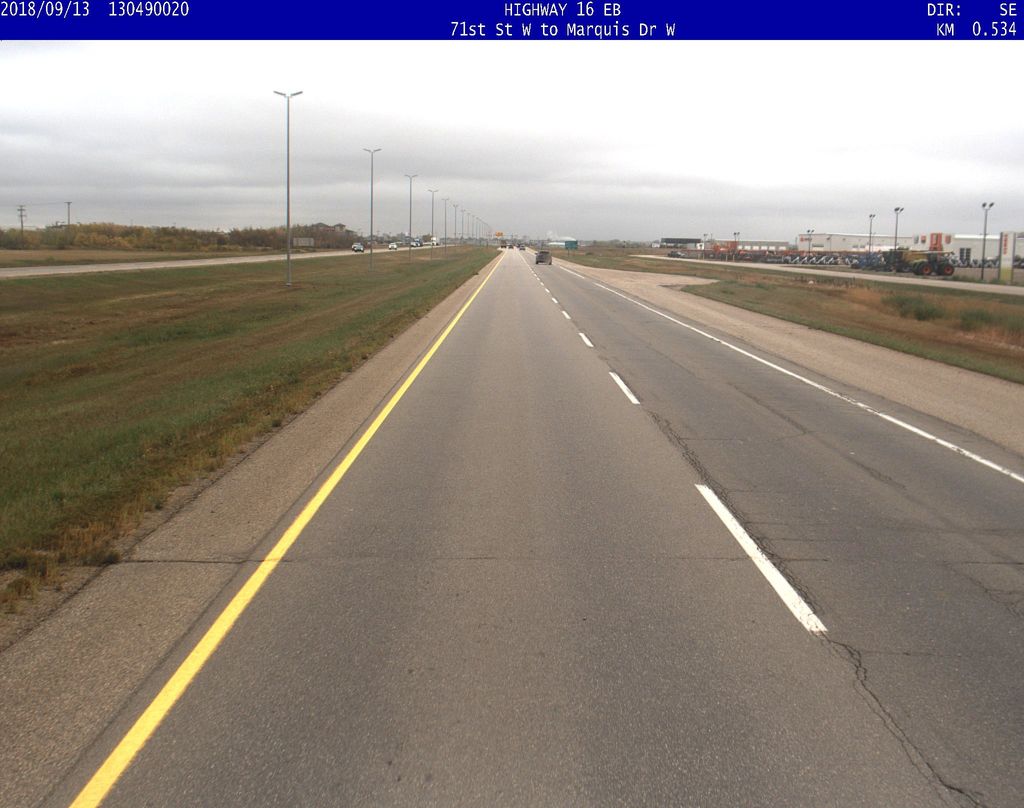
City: saskatoon